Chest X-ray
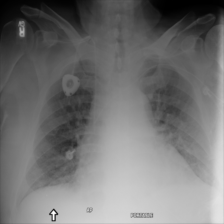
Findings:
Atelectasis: negative
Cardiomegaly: negative
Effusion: negative
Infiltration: negative
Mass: negative
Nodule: negative
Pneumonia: negative
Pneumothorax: negative
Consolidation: negative
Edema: negative
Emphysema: negative
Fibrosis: negative
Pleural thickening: negative
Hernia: negative